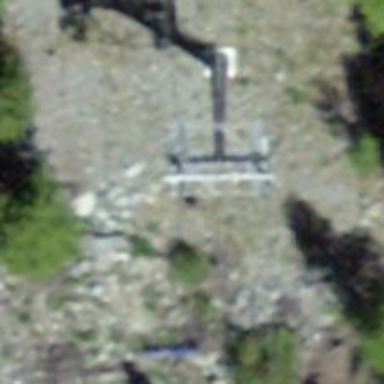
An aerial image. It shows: Pylon for aerialway.